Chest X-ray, PA view. Patient: 57 years old, sex M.
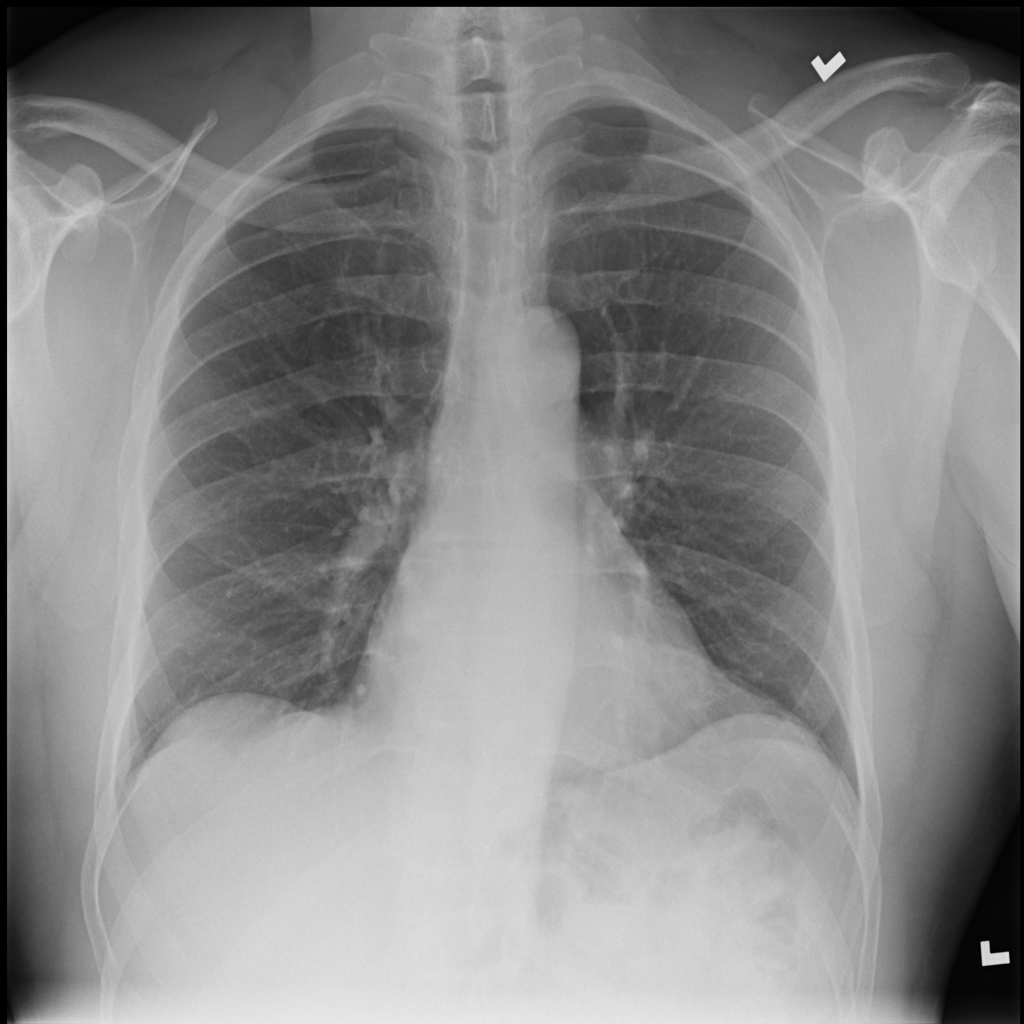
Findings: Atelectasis